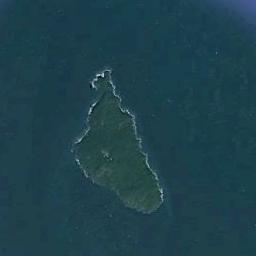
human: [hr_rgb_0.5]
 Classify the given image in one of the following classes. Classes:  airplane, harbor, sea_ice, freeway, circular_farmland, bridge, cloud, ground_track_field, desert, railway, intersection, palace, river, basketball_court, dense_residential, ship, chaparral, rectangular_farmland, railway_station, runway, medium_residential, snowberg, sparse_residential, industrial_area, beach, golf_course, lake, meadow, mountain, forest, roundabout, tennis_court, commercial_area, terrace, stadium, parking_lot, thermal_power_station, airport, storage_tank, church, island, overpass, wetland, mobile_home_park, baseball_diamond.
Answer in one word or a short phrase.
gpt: island